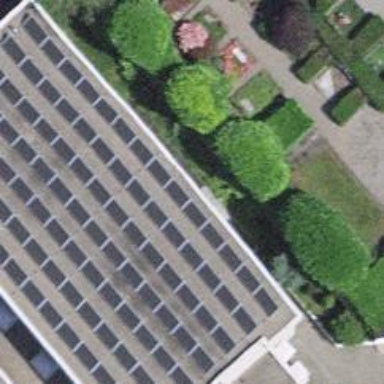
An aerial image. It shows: Solar power generator.